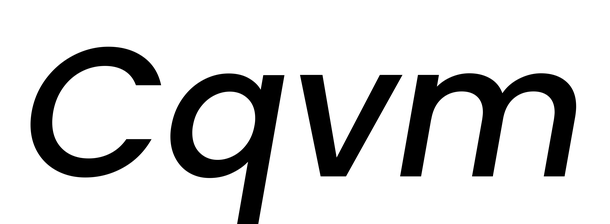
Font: Poppins-MediumItalic